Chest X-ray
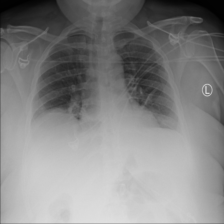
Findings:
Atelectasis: negative
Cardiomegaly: negative
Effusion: negative
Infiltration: positive
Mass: negative
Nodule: negative
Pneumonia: negative
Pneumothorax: negative
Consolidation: negative
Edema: negative
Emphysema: negative
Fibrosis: negative
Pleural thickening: negative
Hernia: negative